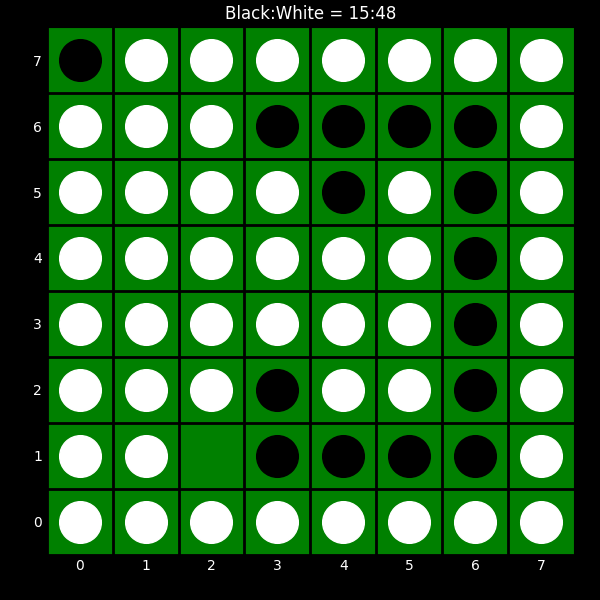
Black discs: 15
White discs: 48